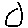
Label: circle